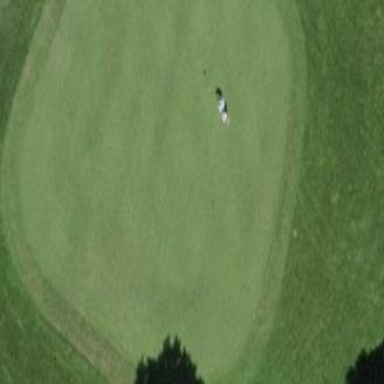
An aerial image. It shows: Green golf area with grass land use.